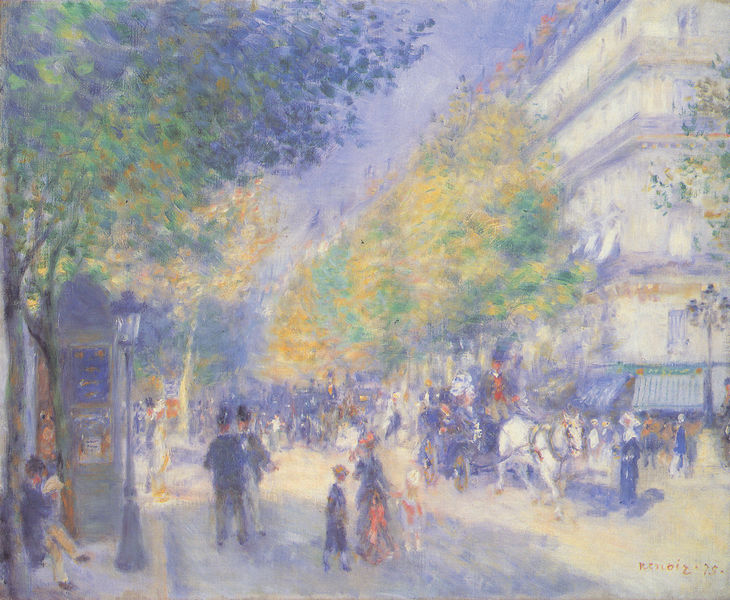
Titel: Les Grands Boulevards
Künstler: Pierre Auguste Renoir
Standort: Philadelphia (Pennsylvania)
Institution: Philadelphia Museum of Art
Schlagwörter: baum, blau, blätter, gemälde, himmel, mann, schatten, weiß, wolken, bäume, frauen, gelb, grün, impressionismus, menschen, mädchen, ocker, stadt, äste, braun, bunt, cafe, fenster, frankreich, frau, hell, hut, hüte, kleid, lampe, laterne, laternen, licht, männer, nacht, paris, renoir, schwarz, strasse, gebäude, haus, rot, weg, wolke, beige, leute, malerei, zylinder, alt, architektur, signatur, öl, ast, häuser, stamm, pastos, sonne, gold, familie, kind, mutter, paar, zilinder, kinder, pferd, pferde, balkon, farbig, sommer, ecke, ansicht, fahnen, fassade, geschäft, passanten, jungen, pointilismus, sonnenlicht, allee, lila, tag, herbst, spazieren, geschäfte, kutsche, kutschen, markt, bank, wagen, promenade, lesen, junge, frühling, surreal, impression, wohnhaus, offen, knabe, buch, bürgersteig, palast, spaziergang, gehweg, straßenszene, zeitung, nonne, sttraße, einkaufen, kiosk, litfass, schimmel, sonnig, flanieren, straßenlaterne, umzug, seurat, spaziergänger, weich, stockwerke, gaslaterne, mietshaus, markise, boulevard, pointillismus, pferdekutsche, pferdewagen, stadthaus, markisen, flaneur, flaneure, frau mit kindern, nonnen, leterne, alee, markiese, großsstadt, besorgungen, littfasssäule, litwasssäule, telefonzelle, monmatre, monmartre, achsooo